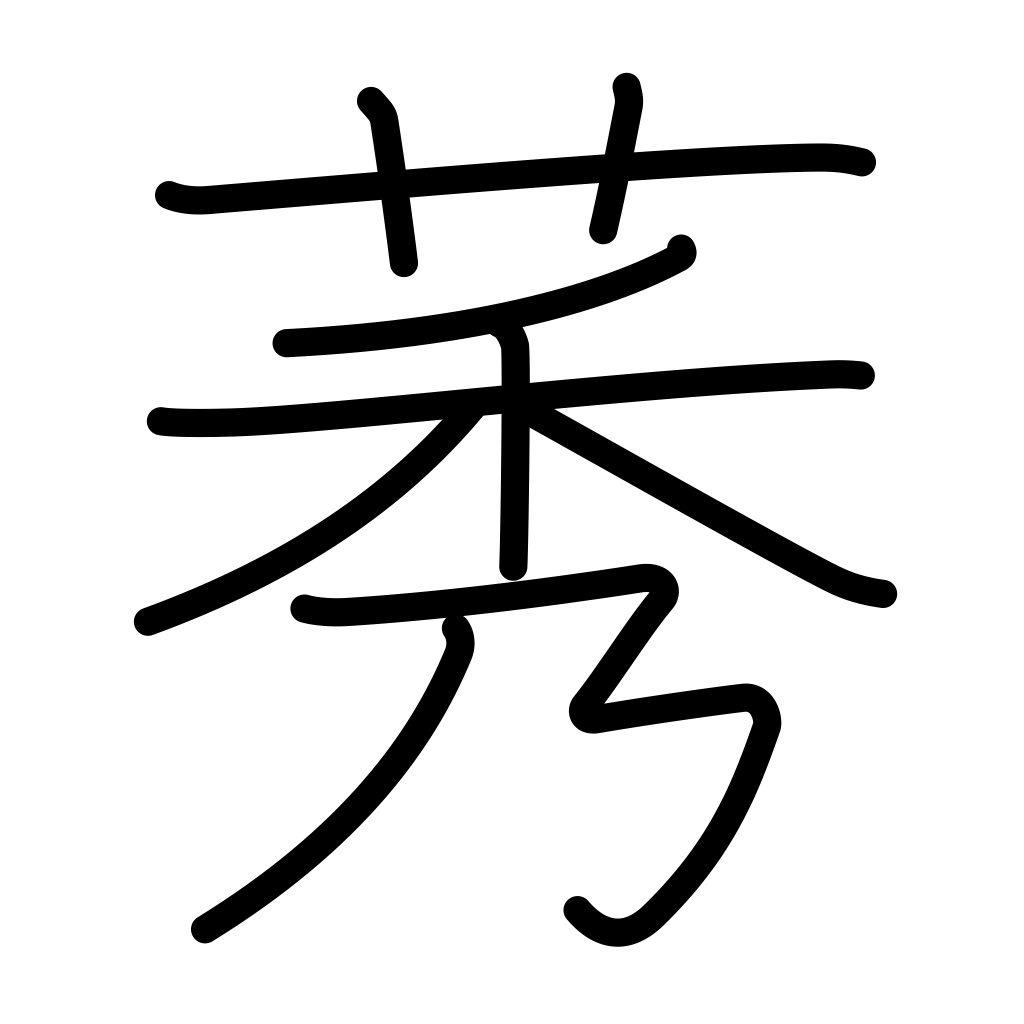
Meaning: appears good but is bad, type of weed which resembles rice